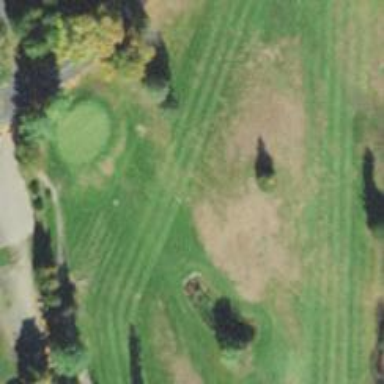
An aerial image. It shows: Golf hole.